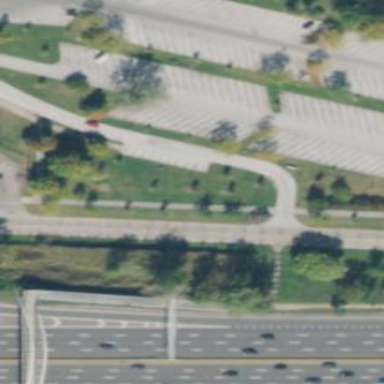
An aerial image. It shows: Parking area.